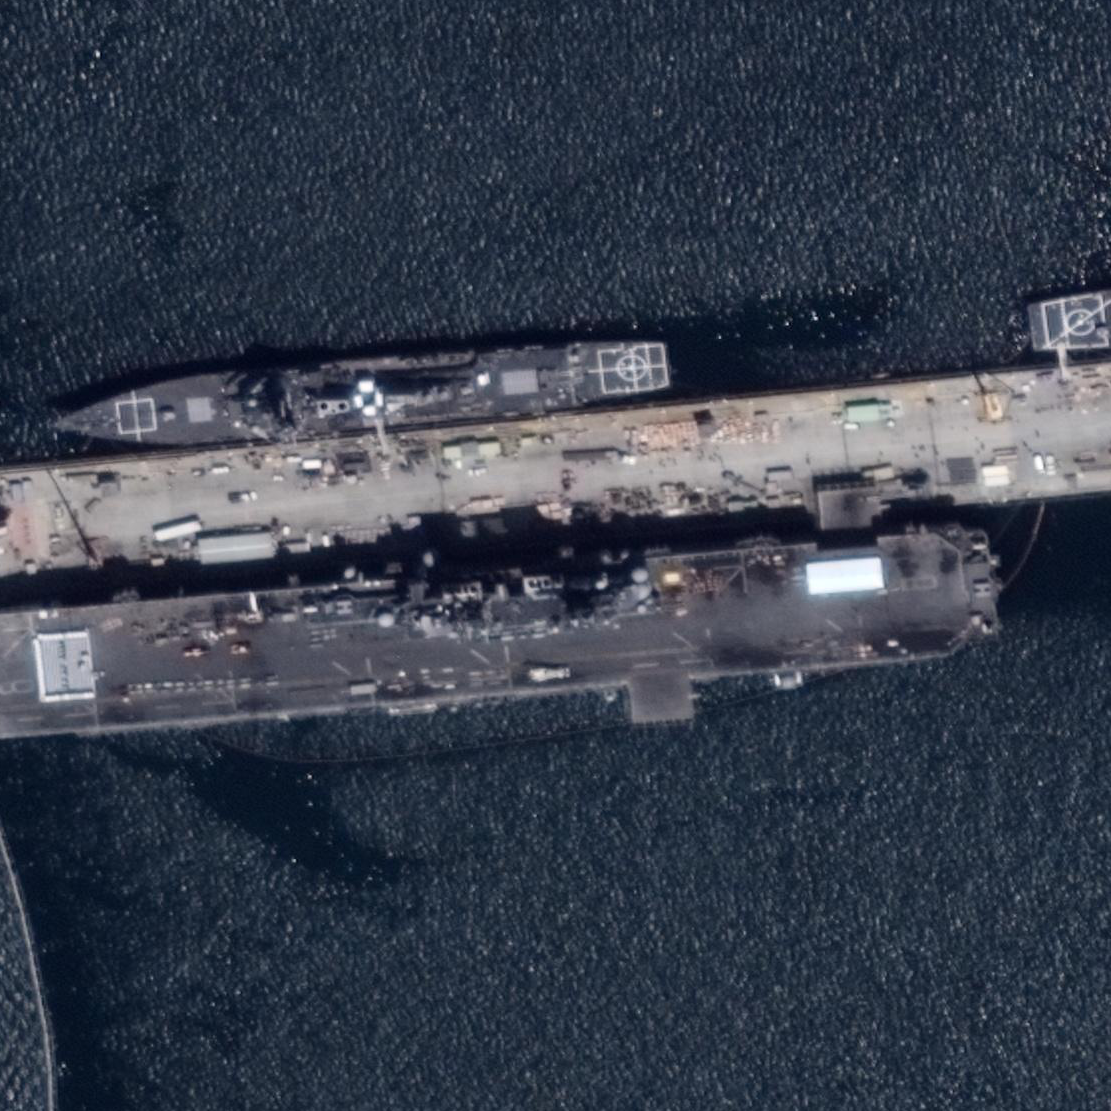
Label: assault